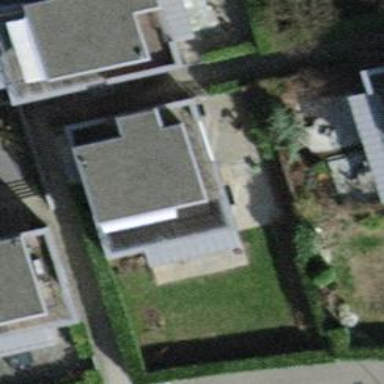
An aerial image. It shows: The building has flat roof oriented across. The roof is major part of the building.